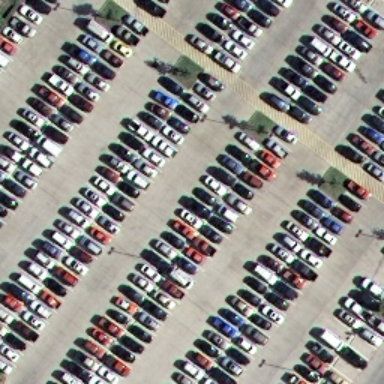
Lots of cars parked in lines in the parking lot .